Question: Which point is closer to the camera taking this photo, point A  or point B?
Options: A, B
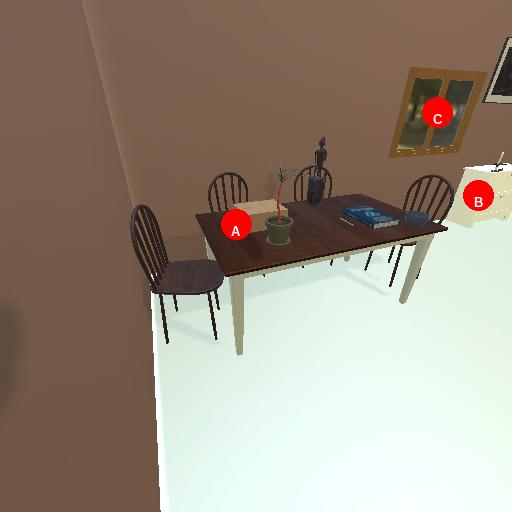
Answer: A